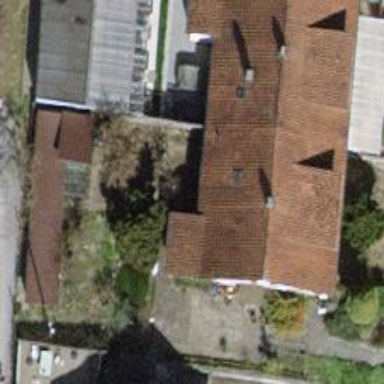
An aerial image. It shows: Building with tiled roof.